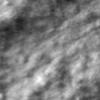
Label: no_change